Question: I write some code for creating the below with UIBezierPath but it didn't work. Can someone help me what's wrong with my code.
but i was tried with drawRect: it works fine....My problem is same i need in UIBezierPath as,
'''
+ (UIBezierPath *)DropShape:(CGRect)Frame {}
'''
my code using drawRect: is
'''
CGContextRef context = UIGraphicsGetCurrentContext();
CGGradientRef gradient;
CGColorSpaceRef colorspace;
CGFloat locations[3] = { 0.0, 0.5, 1.0 };
NSArray *colors = @[(id)[UIColor redColor].CGColor];
colorspace = CGColorSpaceCreateDeviceRGB();
gradient = CGGradientCreateWithColors(colorspace,
(CFArrayRef)colors, locations);
CGPoint startPoint, endPoint;
CGFloat startRadius, endRadius;
startPoint.x = self.frame.size.width/2;
startPoint.y = 30;
endPoint.x = 175;
endPoint.y = 175;
startRadius = 0;
endRadius = 75;
CGContextDrawRadialGradient(context, gradient, startPoint,
startRadius, endPoint, endRadius, 0);
'''
Thanks in advance...
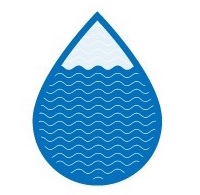
Answer: There is an app called <URL> which you can try for free.
You can draw onto a canvas and it will produce the 'drawRect' code that you can copy and paste into your app.
I don't think you can copy from the trial version but it will create the path which you can type into your code manually.
It's worth a look.